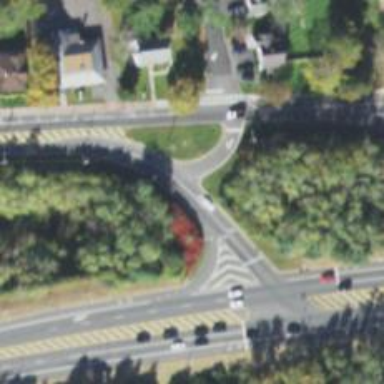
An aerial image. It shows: Asphalt road with primary link designation.